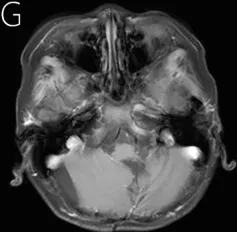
Pre- and postoperative imaging of the child. Follow-up MRI at 29-month after surgery revealed that the lesion was completely removed with no signs of recurrence (G-I).
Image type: radiology (mri)